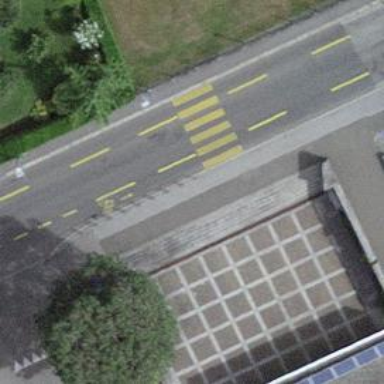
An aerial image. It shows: Uncontrolled zebra crossing on the road.